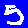
Digit: 5